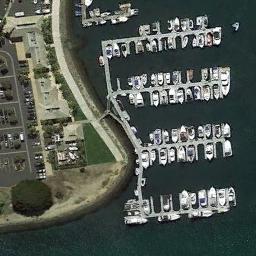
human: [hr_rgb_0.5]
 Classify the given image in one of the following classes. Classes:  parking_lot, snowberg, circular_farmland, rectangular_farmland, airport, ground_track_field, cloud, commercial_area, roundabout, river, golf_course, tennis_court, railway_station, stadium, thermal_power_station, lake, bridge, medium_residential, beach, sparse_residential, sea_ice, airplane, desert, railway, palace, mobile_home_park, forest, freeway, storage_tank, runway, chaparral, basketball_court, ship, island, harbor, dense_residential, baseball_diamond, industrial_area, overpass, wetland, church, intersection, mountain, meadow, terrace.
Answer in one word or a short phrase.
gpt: harbor